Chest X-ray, PA view. Patient: 28 years old, sex M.
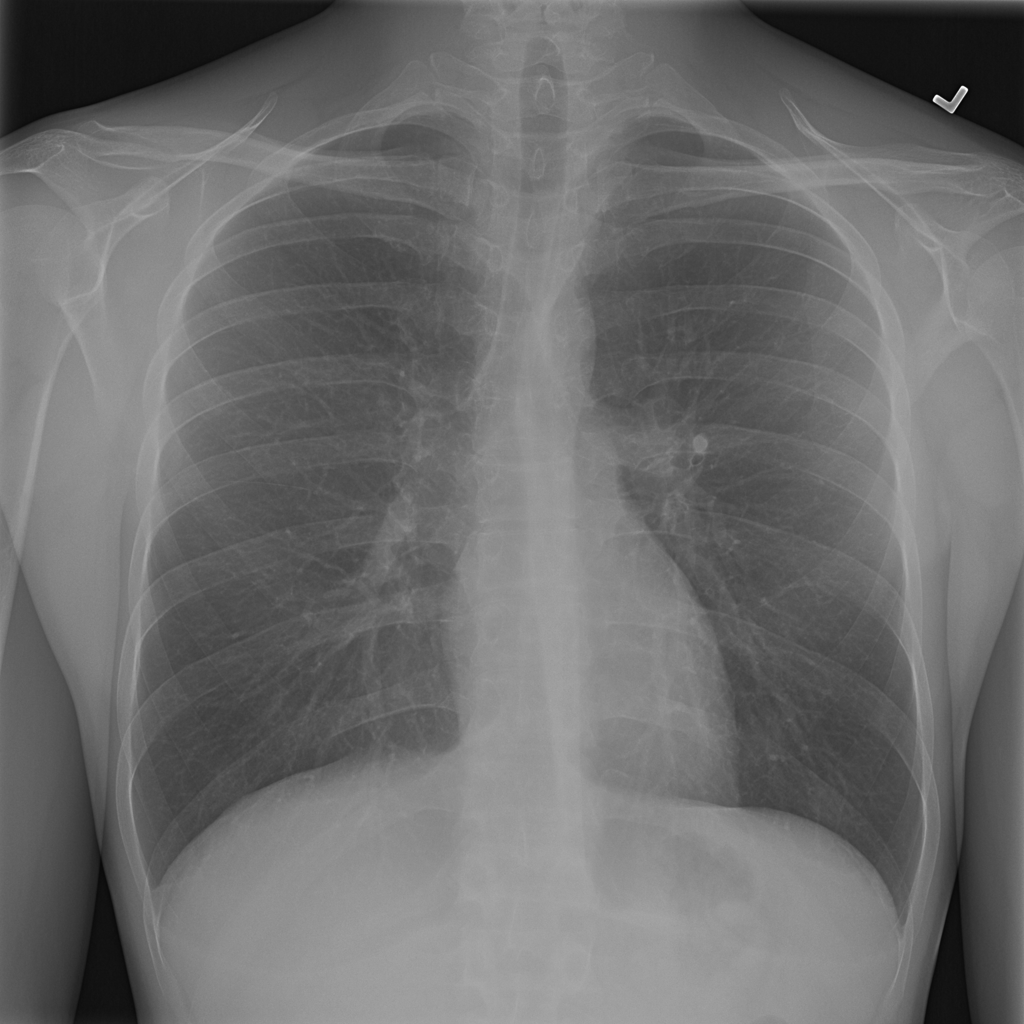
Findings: No Finding